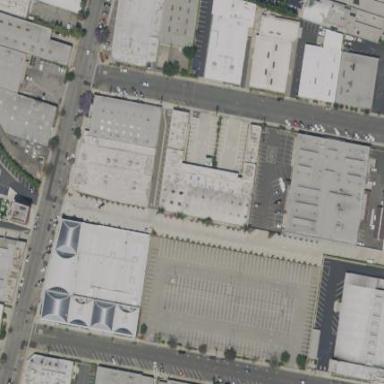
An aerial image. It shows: Commercial building.